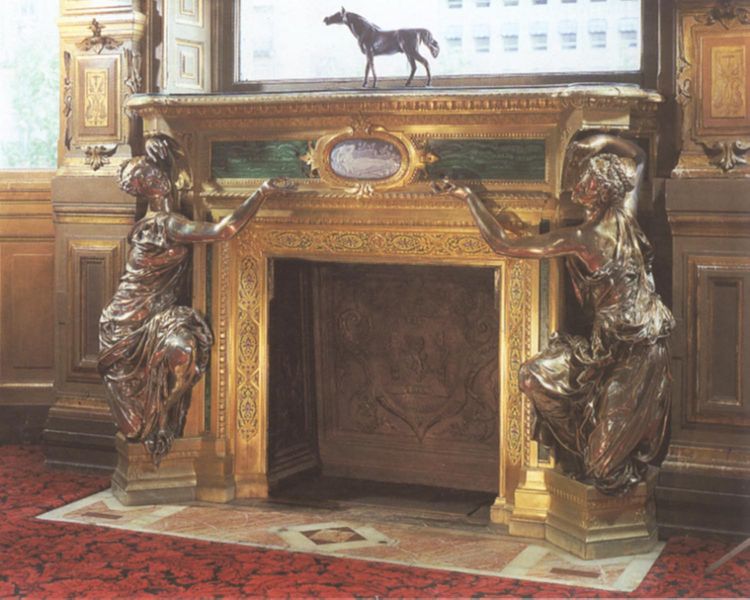
Titel: Zwei Nymphen im Stil von Fontainebleau
Künstler: Albert-Ernest Carrier-Belleuse
Standort: Paris, Hotel de Paiva (EU - F)
Schlagwörter: frauen, grün, fenster, frau, glas, holz, licht, ornament, teppich, wand, arme, silber, möbel, boden, gold, kamin, pferd, relief, farbe, figuren, stuck, bronze, platte, foto, fussboden, medaillon, tageslicht, statuette, photo, wappen, gesims, karyatiden, innenausstattung, kariatyden